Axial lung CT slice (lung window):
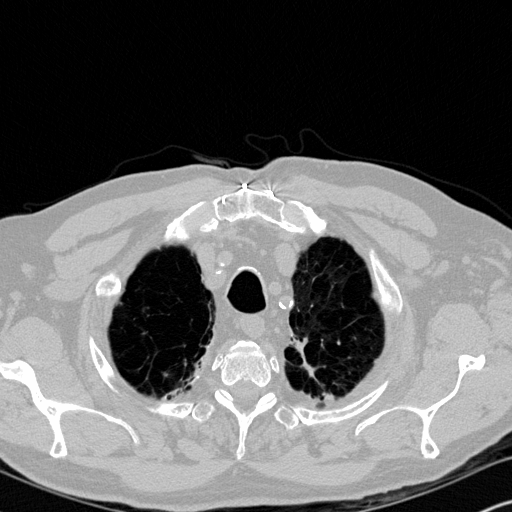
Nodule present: no